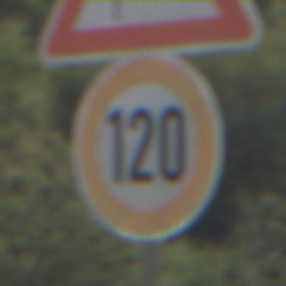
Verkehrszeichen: Geschwindigkeit120
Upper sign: SeitenwindVonLinks
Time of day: Midday
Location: Outdoor (Nature)
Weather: PartlyCloudy
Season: NotSpecified
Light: Natural